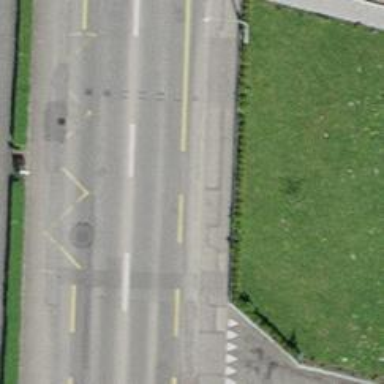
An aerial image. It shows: Bus stop with designated stop position for public transport.